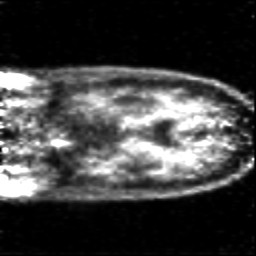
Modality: PET
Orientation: coronal
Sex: male
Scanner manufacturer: siemens